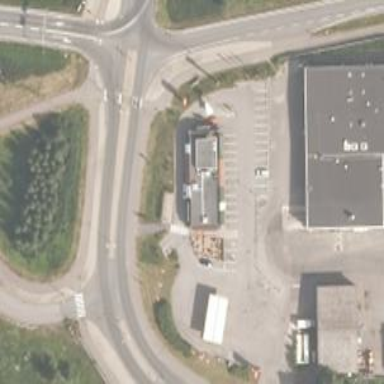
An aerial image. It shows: Uncontrolled crossing on the road.